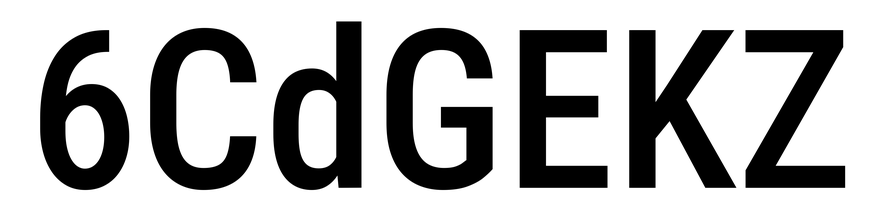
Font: Roboto_Condensed_Medium